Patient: sex M, age 25
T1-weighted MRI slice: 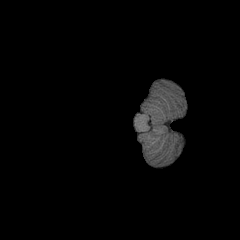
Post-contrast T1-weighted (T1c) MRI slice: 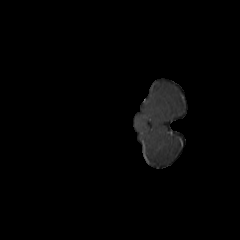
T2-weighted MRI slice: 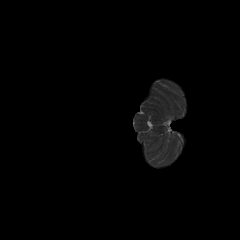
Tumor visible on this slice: no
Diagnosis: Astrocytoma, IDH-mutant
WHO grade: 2